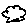
Label: cloud